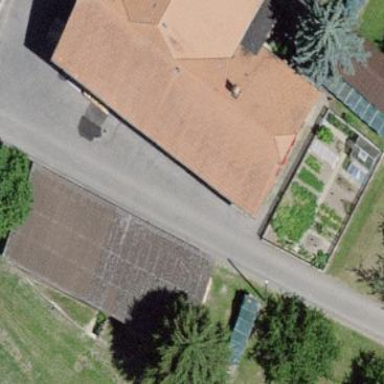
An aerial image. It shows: Shed.